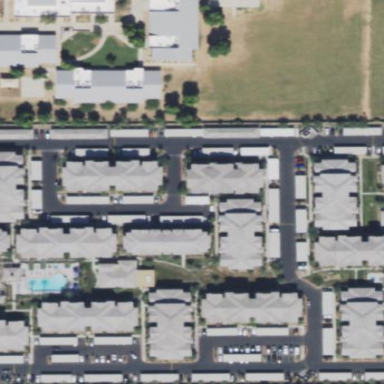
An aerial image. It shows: Residential area with apartments.